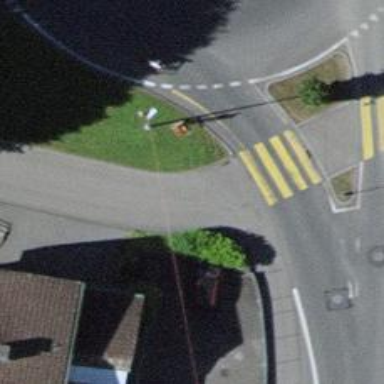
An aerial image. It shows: Kerb barrier.